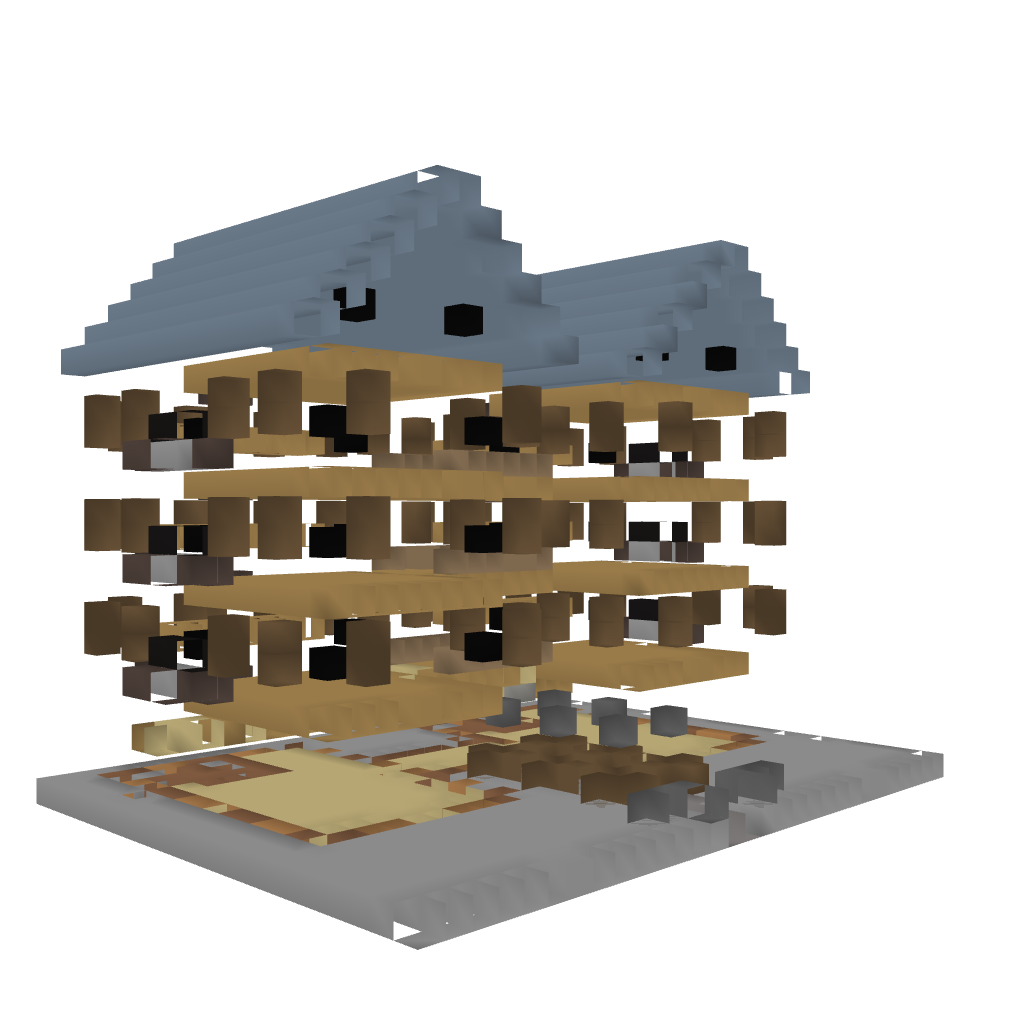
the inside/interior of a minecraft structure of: House #5